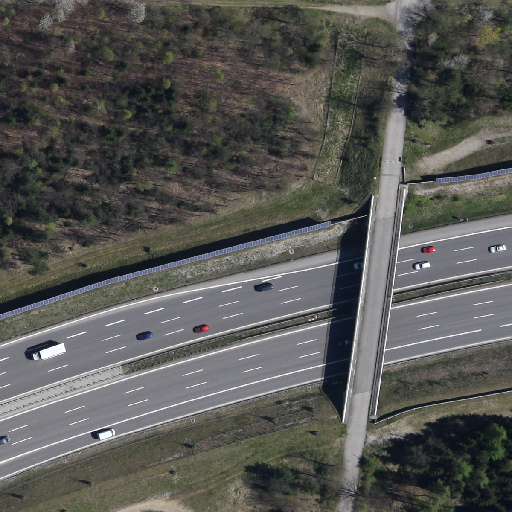
Referring expression: heavy-duty vehicle driving on the road